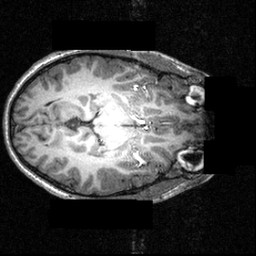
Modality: T1w
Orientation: axial
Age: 16
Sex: male
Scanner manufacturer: siemens
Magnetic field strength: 3.951 T
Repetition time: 1.5 s
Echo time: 0.00335 s